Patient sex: F
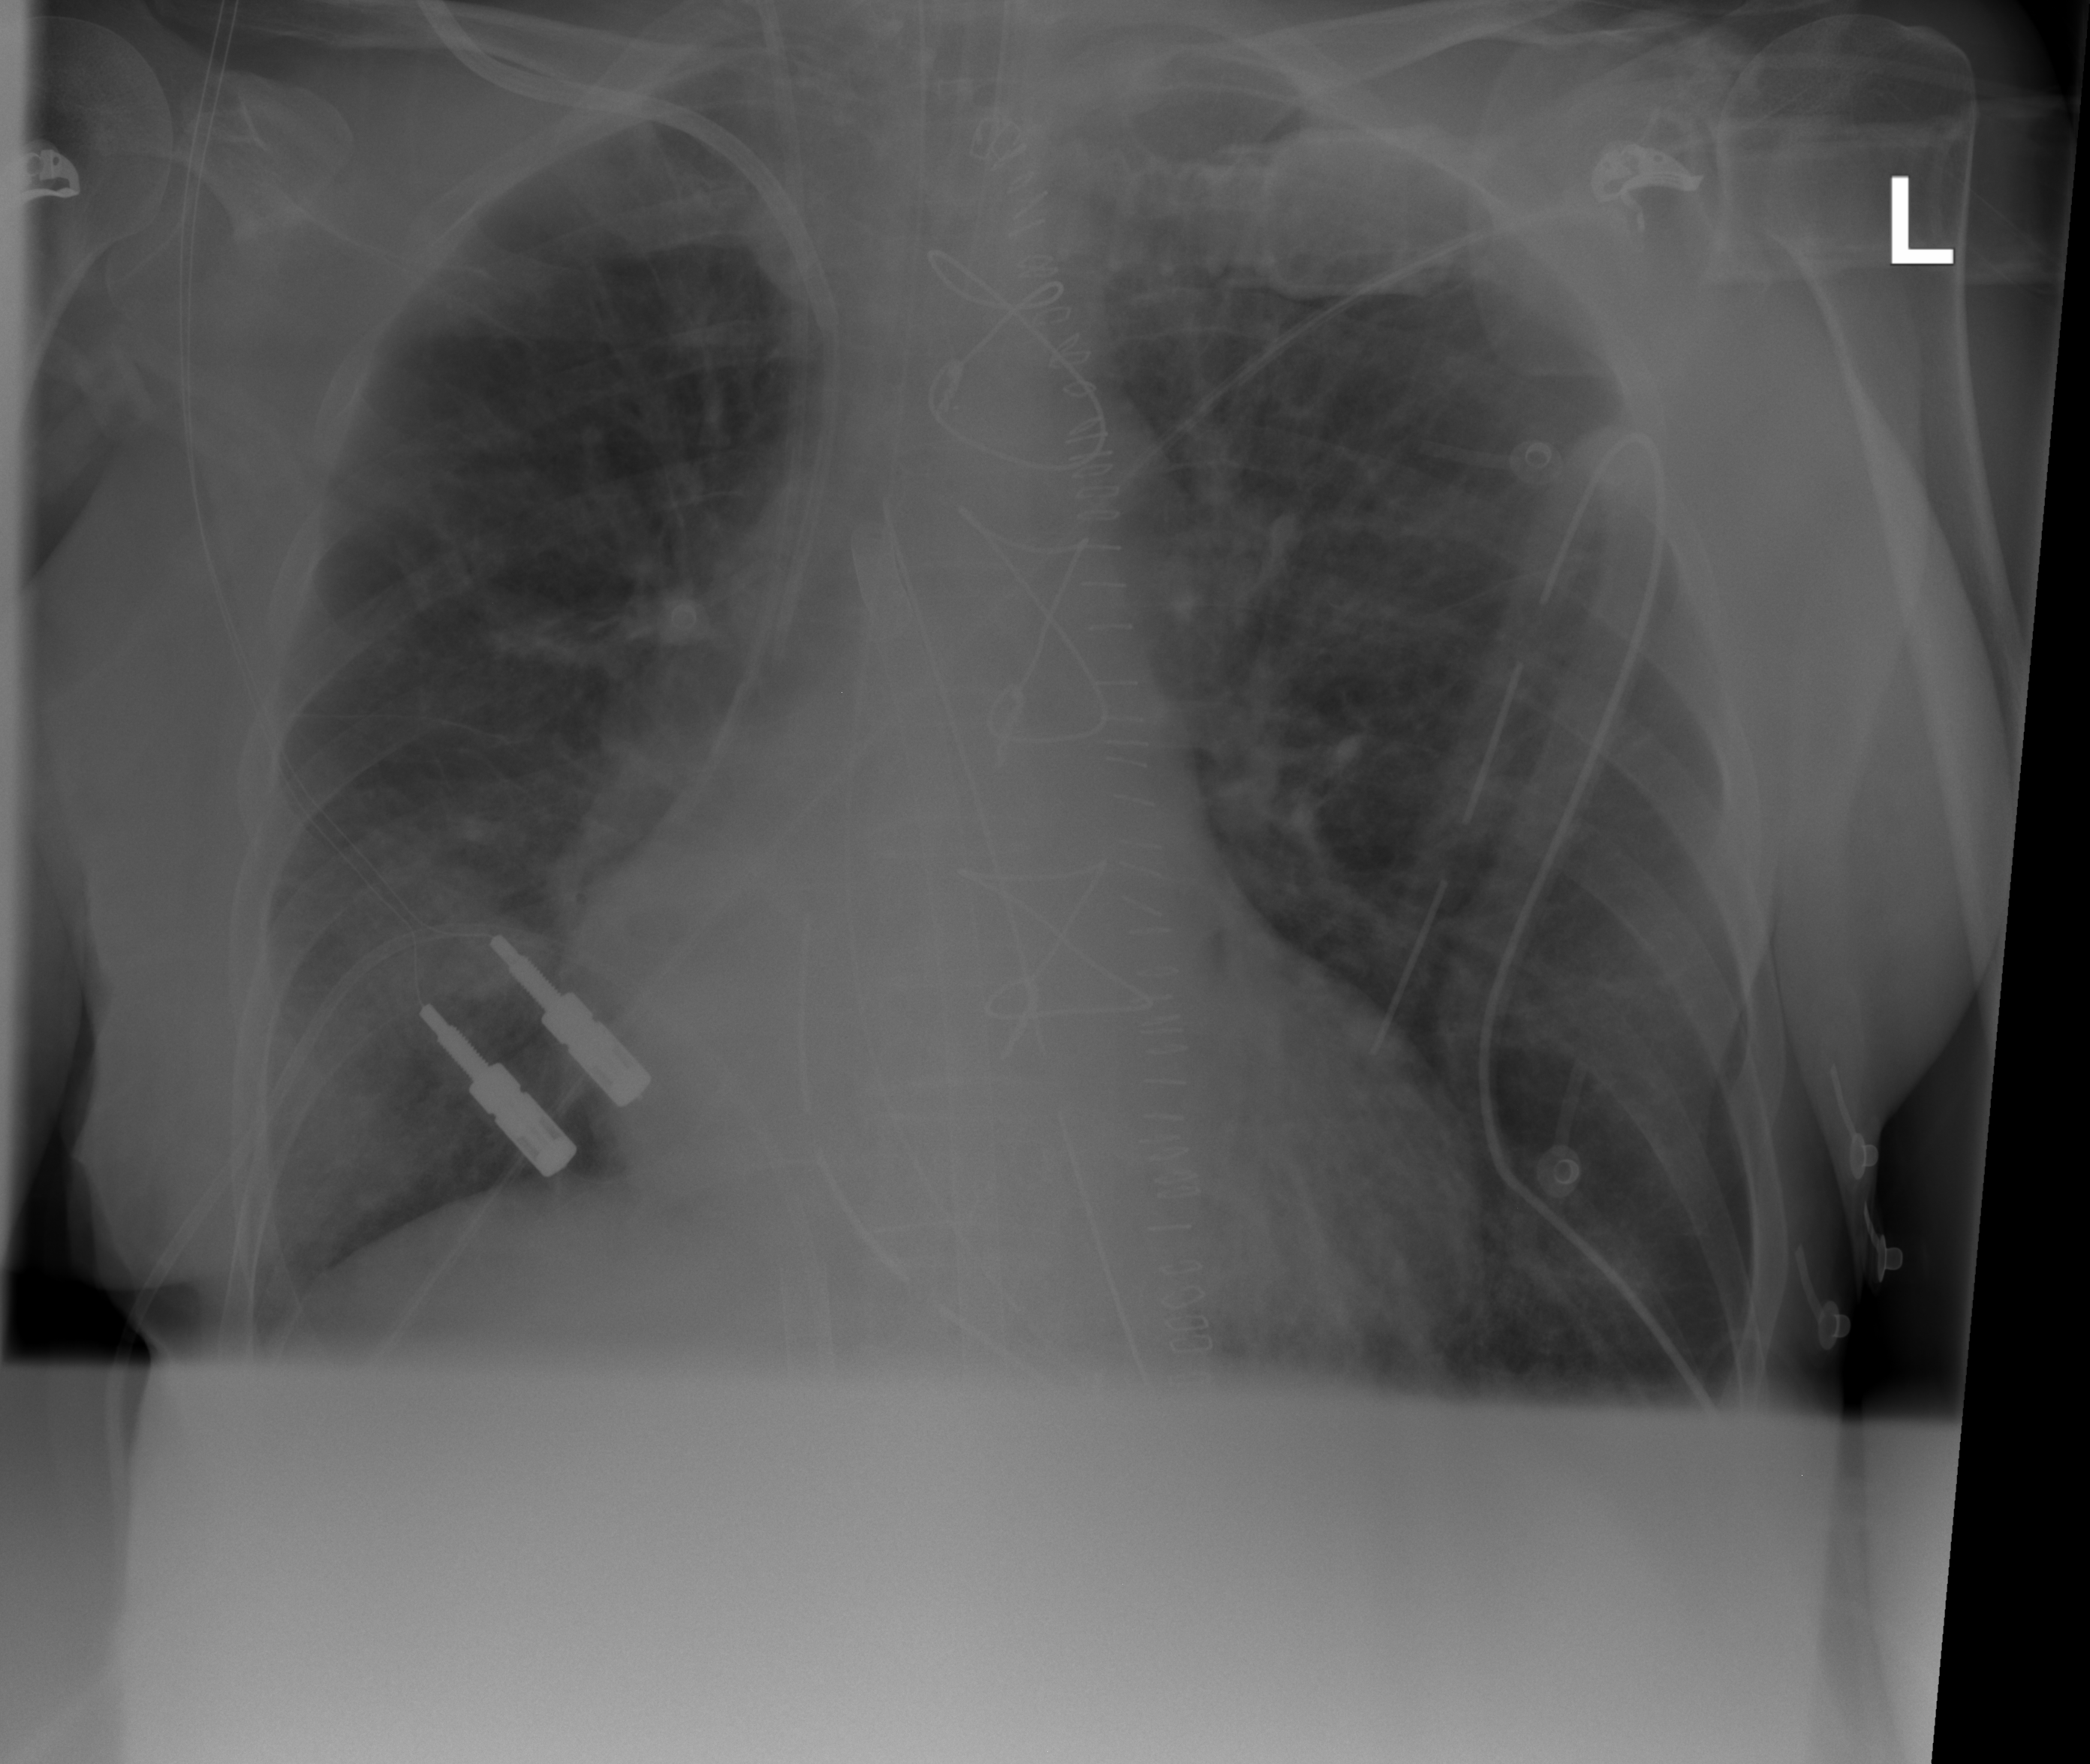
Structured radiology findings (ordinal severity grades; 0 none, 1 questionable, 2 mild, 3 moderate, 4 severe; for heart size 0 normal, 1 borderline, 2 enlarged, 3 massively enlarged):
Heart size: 2
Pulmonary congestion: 2
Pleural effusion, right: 0
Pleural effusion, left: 0
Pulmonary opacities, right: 2
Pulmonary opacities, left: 2
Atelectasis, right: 2
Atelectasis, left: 2